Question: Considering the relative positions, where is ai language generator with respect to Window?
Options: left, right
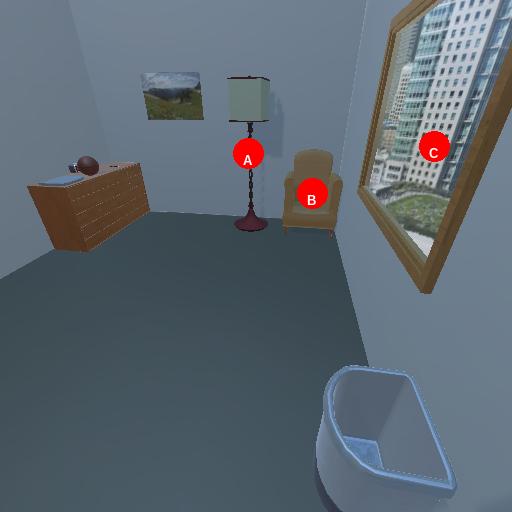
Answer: left